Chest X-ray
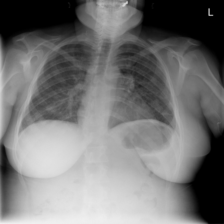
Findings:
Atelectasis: negative
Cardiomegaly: negative
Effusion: negative
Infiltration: negative
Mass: negative
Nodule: negative
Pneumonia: negative
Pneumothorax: negative
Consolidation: negative
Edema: negative
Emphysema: negative
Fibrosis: negative
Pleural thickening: negative
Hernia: negative